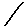
Label: line